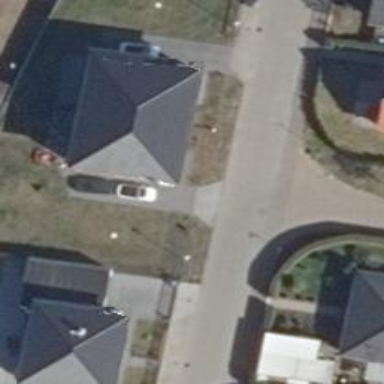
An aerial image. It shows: Residential road.